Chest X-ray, AP view. Patient: 44 years old, sex M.
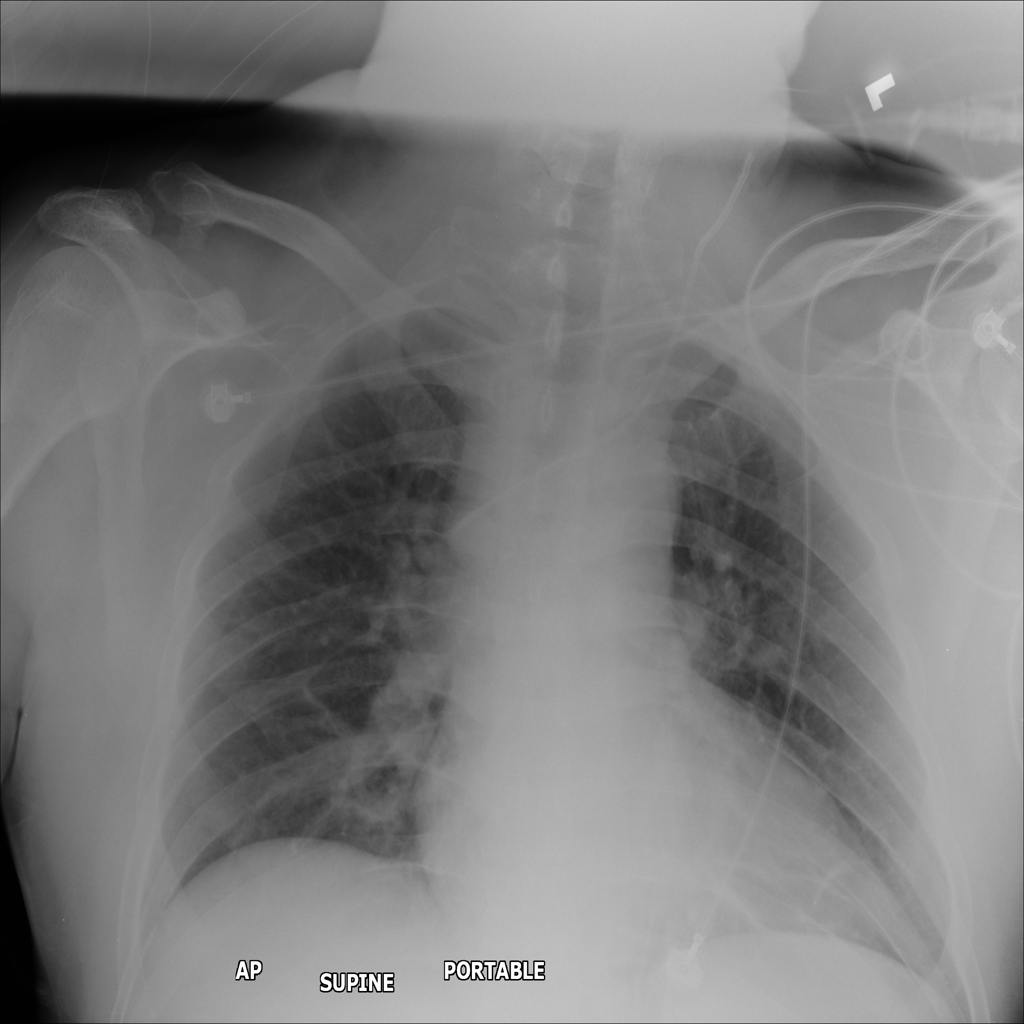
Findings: Atelectasis